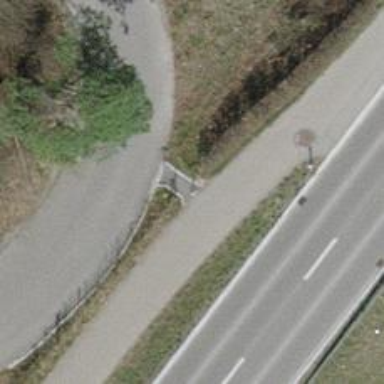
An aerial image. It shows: Bollard barrier.